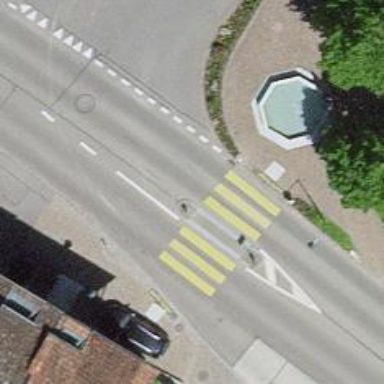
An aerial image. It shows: Uncontrolled zebra crossing with pedestrian island.